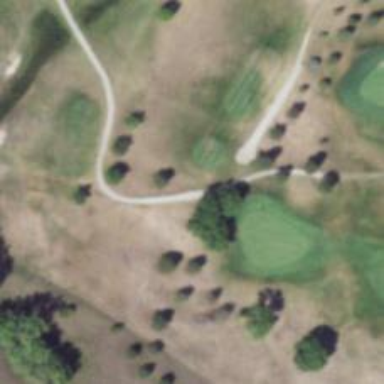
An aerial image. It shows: Driveway serving as golf cart path.